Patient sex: F
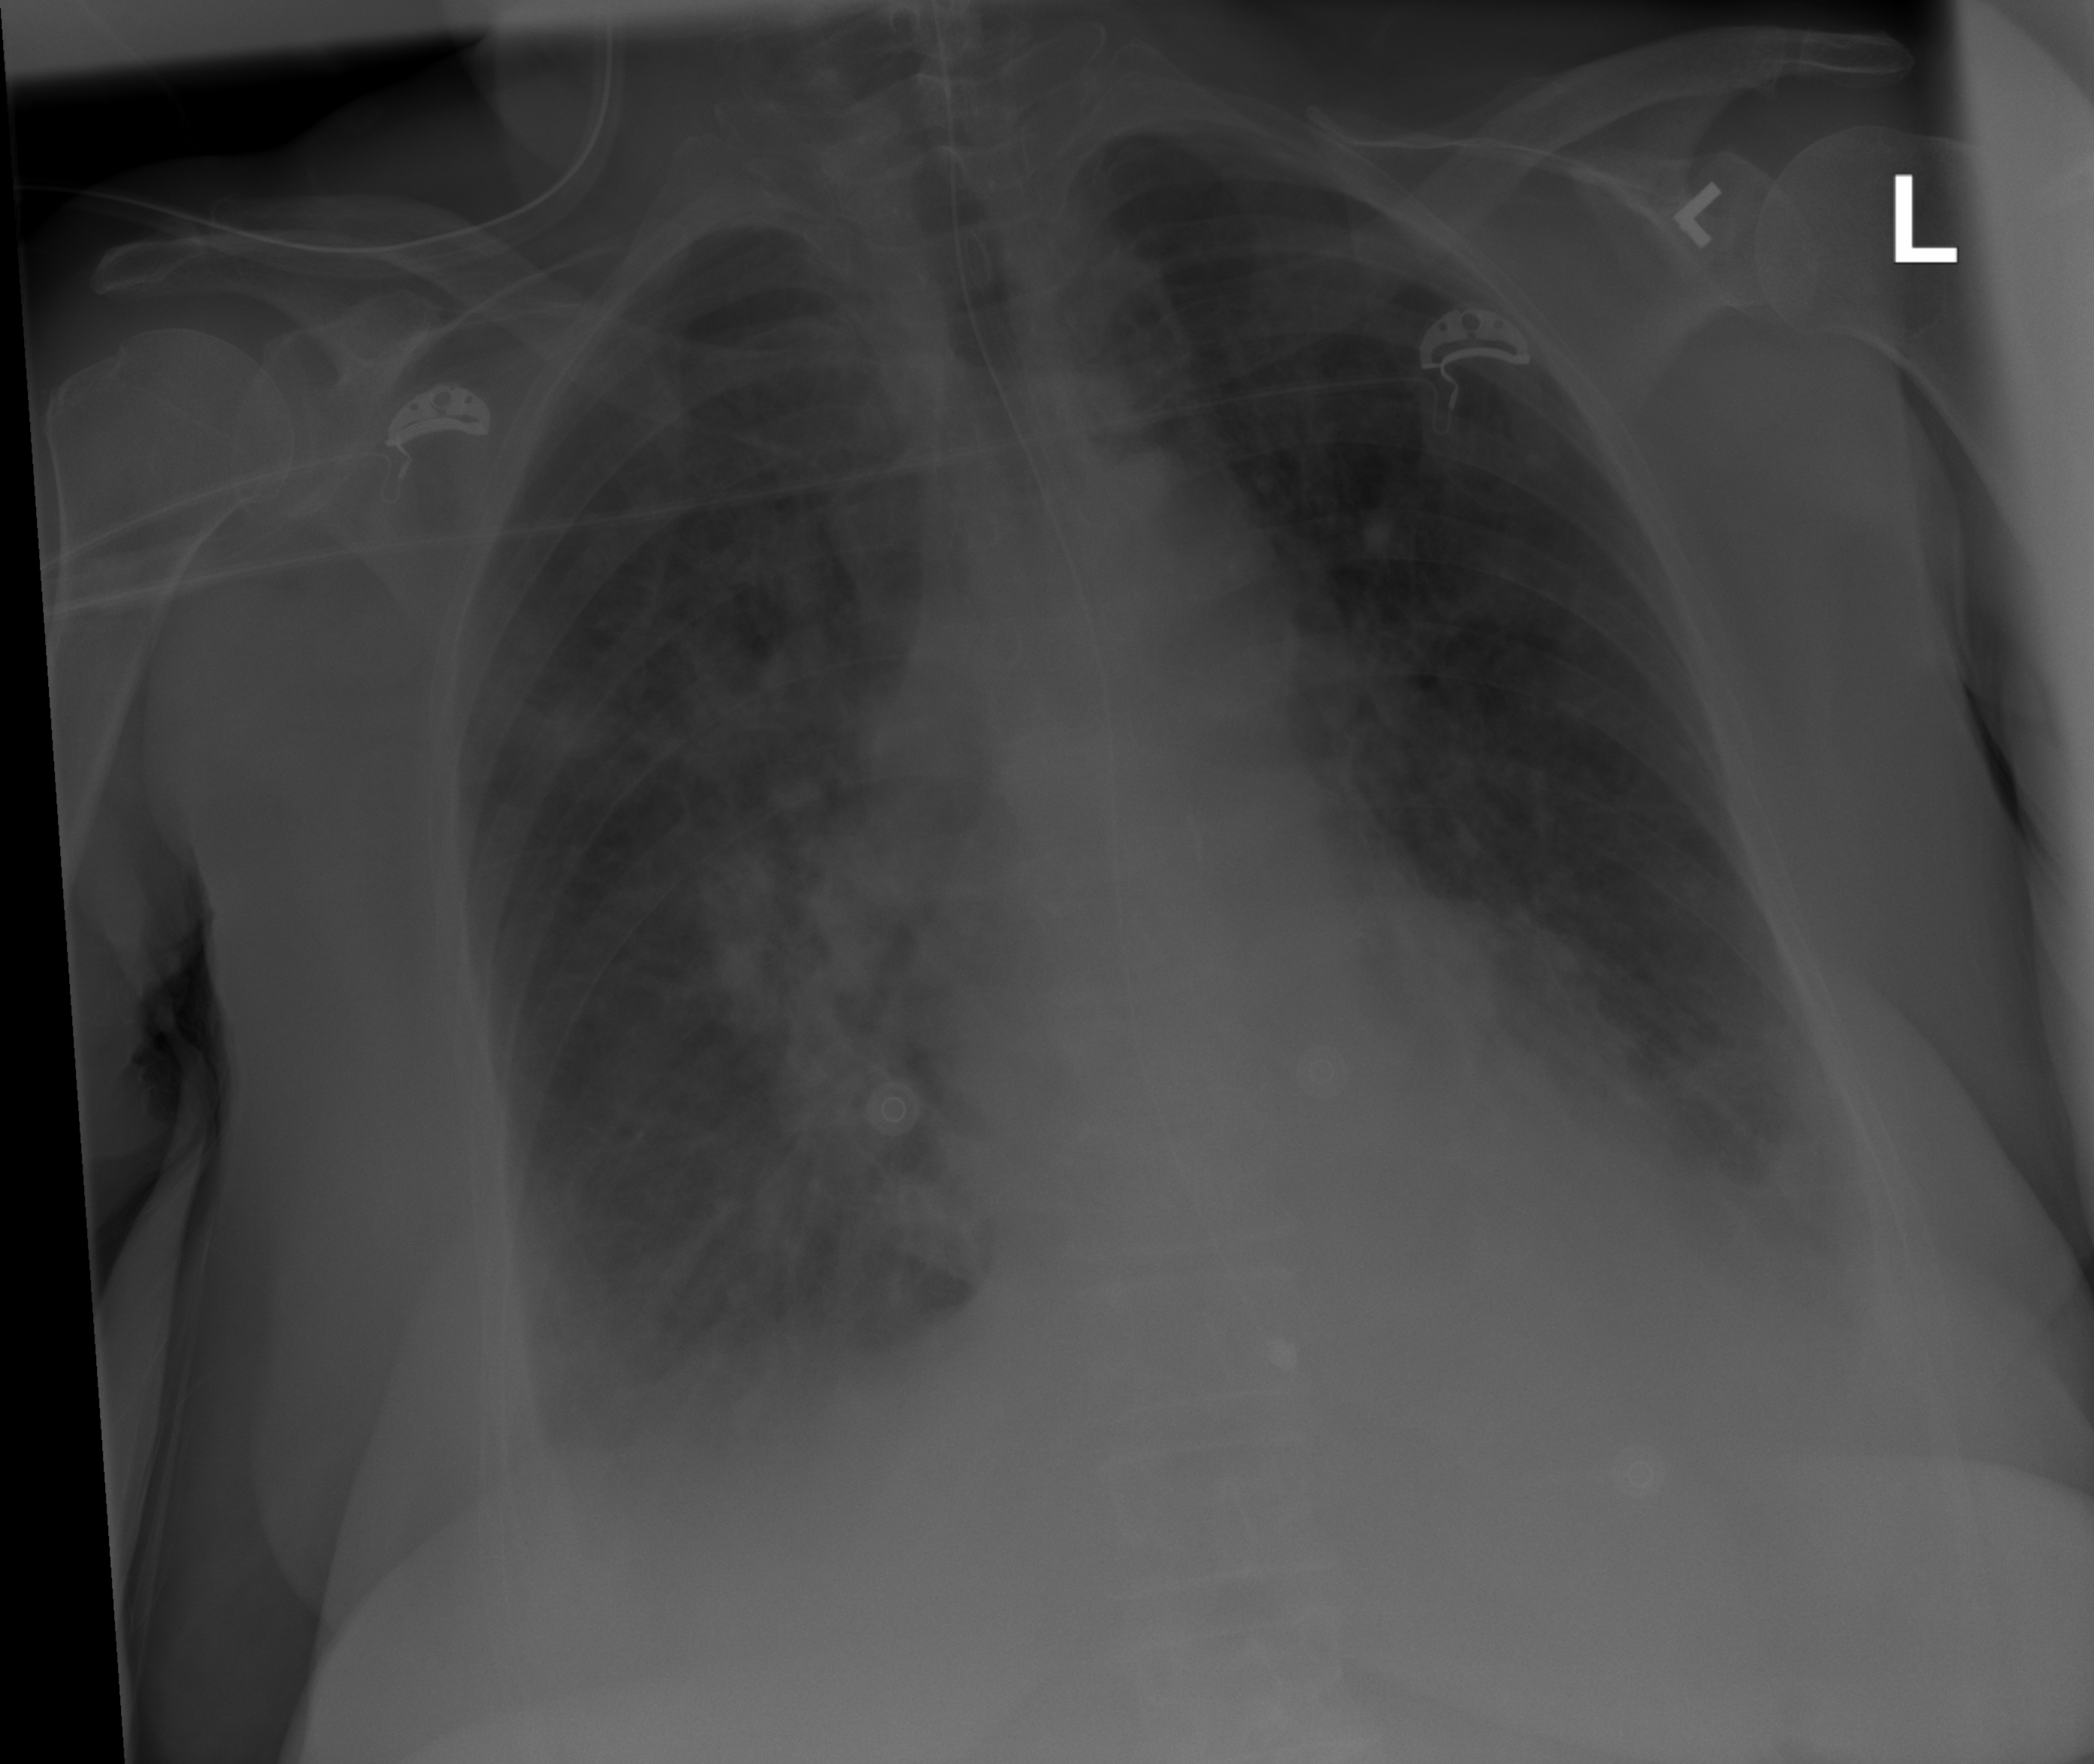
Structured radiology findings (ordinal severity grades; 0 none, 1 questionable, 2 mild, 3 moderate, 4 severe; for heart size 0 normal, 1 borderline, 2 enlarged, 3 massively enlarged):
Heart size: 2
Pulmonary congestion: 3
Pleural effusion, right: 1
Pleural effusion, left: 2
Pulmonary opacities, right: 2
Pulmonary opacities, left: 1
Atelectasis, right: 1
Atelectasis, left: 2